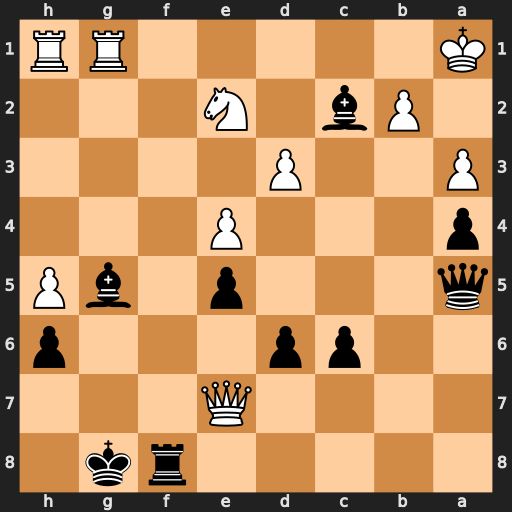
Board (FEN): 5rk1/4Q3/2pp3p/q3p1bP/p3P3/P2P4/1Pb1N3/K5RR
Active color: b
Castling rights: -
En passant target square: -
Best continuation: Rf1+ Nc1 Rxc1+ Rxc1 Bxe7